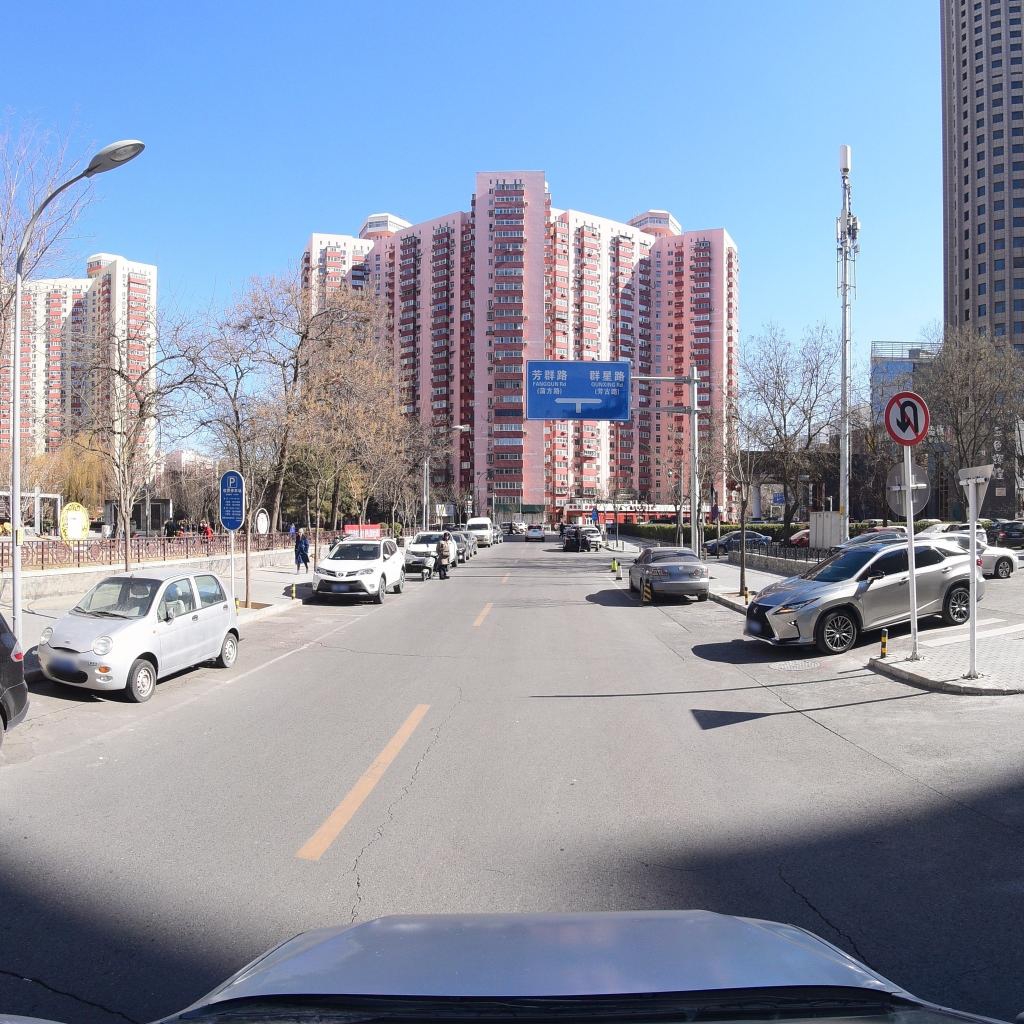
Region: Fengtai
Road damage annotations: manhole cover, longitudinal crack, longitudinal crack, transverse crack, transverse crack, longitudinal crack, longitudinal crack, transverse crack, longitudinal crack